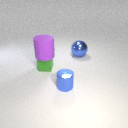
large purple rubber cylinder above small green rubber cube